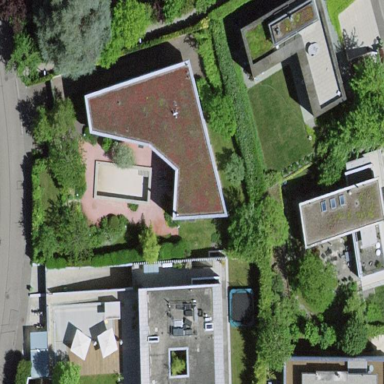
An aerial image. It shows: Simple house.